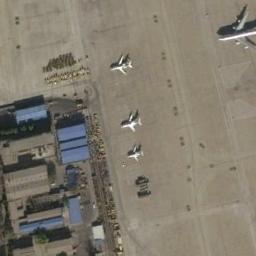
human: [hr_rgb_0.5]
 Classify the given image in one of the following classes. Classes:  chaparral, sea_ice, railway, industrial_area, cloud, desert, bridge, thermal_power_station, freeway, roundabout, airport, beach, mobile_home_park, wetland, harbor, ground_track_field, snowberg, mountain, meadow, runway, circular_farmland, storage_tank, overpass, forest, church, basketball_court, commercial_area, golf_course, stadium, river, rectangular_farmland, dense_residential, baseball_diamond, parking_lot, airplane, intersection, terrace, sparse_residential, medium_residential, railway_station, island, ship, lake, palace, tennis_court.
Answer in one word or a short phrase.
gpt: airplane